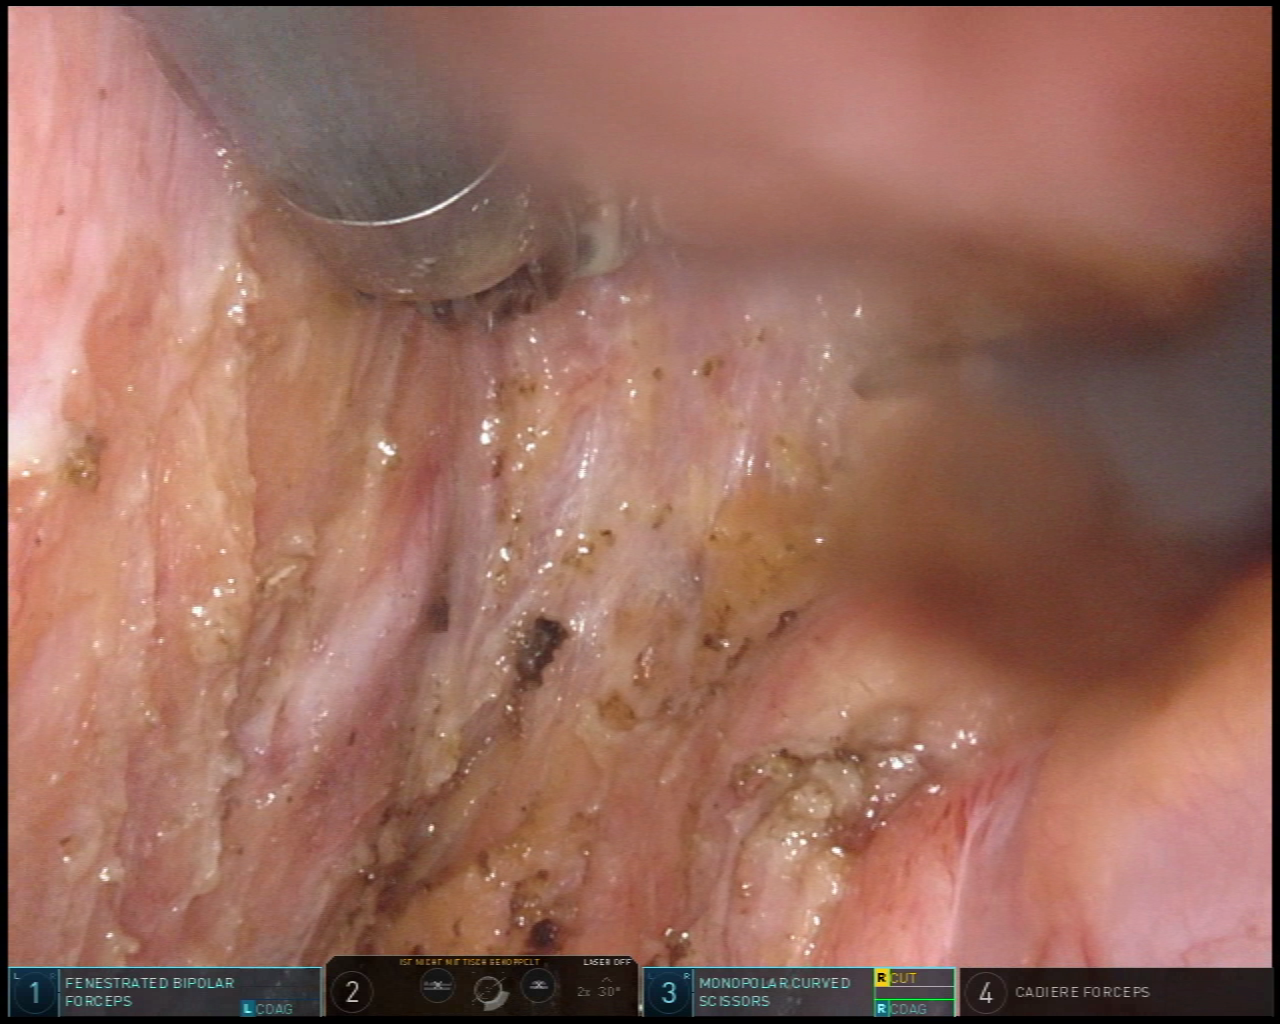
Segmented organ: vesicular_glands
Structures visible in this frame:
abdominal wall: no
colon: no
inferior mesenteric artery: no
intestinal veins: no
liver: no
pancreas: no
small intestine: no
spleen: no
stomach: no
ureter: no
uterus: no
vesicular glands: yes